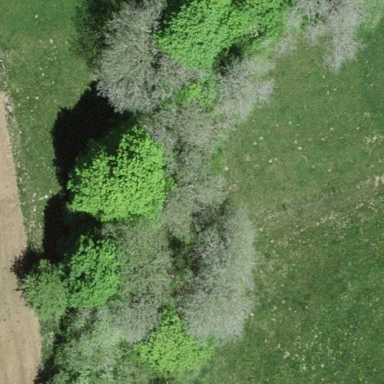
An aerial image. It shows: Deciduous forest dominated by broadleaved trees.